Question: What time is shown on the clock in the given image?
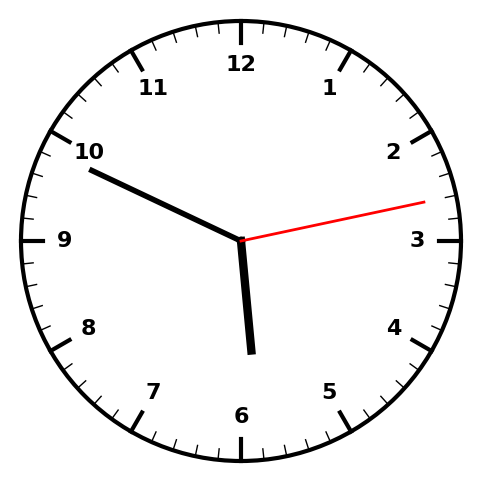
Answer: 05:49:13